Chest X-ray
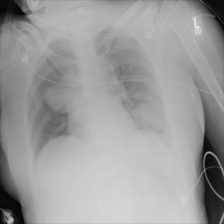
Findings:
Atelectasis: negative
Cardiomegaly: negative
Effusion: negative
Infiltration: negative
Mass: negative
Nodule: negative
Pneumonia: negative
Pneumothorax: negative
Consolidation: negative
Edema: negative
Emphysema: negative
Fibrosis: negative
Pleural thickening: negative
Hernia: negative